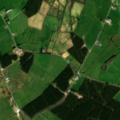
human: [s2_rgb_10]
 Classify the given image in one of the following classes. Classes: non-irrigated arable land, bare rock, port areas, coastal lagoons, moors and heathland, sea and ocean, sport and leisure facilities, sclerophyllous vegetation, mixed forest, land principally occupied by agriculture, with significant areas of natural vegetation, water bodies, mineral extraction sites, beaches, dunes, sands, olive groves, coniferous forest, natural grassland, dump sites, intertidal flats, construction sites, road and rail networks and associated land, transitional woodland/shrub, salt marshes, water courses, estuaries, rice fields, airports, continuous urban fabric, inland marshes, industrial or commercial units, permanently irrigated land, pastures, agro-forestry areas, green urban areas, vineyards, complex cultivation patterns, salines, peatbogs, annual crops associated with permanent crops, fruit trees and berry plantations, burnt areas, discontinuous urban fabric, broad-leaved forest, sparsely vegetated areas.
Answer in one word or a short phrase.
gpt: pastures, coniferous forest